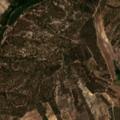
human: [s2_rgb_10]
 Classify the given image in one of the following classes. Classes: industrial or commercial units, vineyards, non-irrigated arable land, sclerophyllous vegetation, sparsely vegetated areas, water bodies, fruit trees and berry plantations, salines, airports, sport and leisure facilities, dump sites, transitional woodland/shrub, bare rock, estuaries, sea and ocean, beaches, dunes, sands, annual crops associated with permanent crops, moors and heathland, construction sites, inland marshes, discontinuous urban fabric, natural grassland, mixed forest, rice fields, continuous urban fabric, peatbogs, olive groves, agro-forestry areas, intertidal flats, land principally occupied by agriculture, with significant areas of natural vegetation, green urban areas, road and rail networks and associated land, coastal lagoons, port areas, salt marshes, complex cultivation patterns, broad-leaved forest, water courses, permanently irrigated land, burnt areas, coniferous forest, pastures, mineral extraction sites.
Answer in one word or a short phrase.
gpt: complex cultivation patterns, broad-leaved forest, transitional woodland/shrub